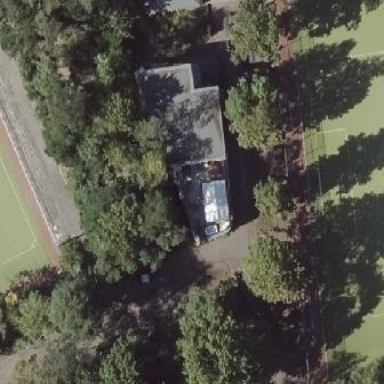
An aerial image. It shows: Sports centre building.